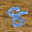
Label: 8